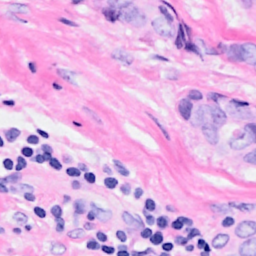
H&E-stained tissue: Breast